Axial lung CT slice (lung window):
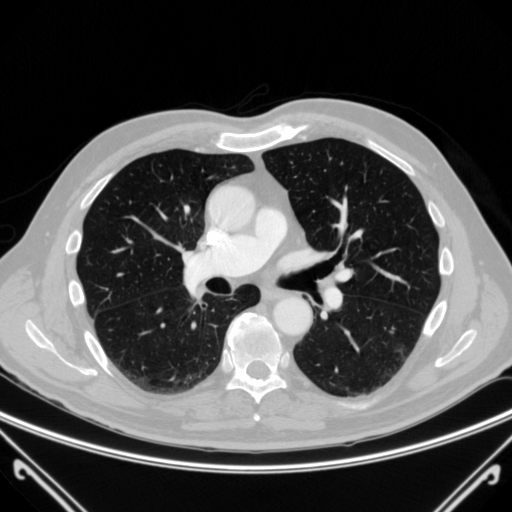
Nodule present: no